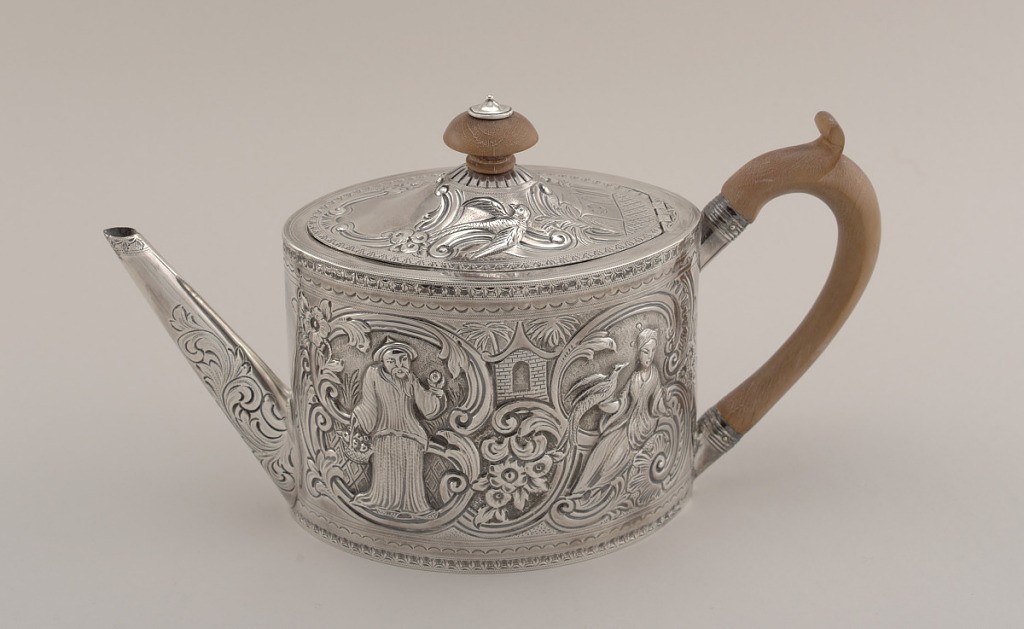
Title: Teapot
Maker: Henry Chawner, British, 1764 – 1851
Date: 1790–91
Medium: silver, wood
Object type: teapot
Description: Teapot with an oval plan, with straight sides, straight spout and concave domed cover, hinged. Handle and knob of wood. Sides, repoussé, with chinoiseries: man playing a lute with a fan on one side, man with flower basket and woman with bird of paradise on the other. The cover is decorated with scrolls, birds and a cartouche.